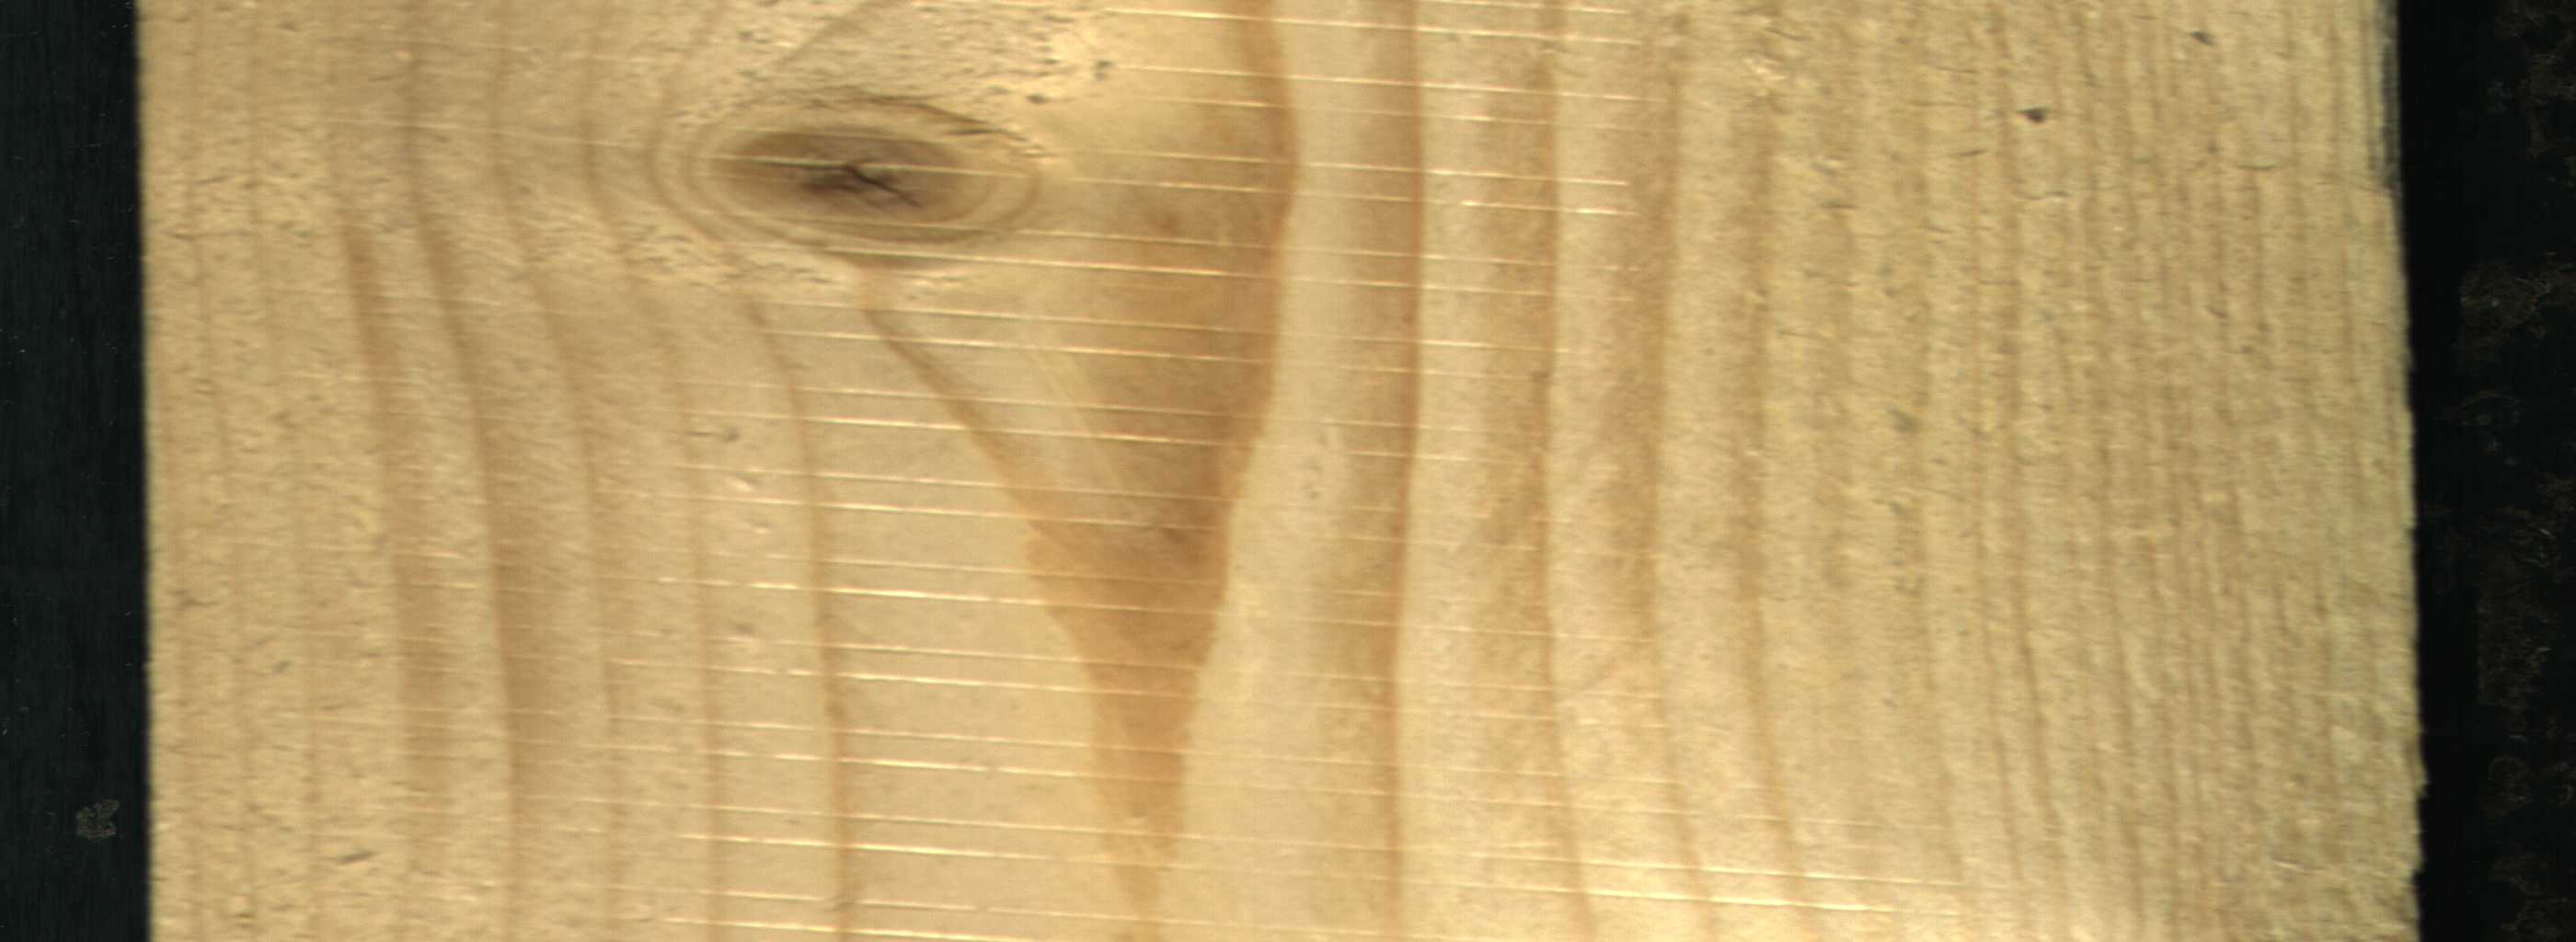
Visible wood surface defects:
knot_with_crack